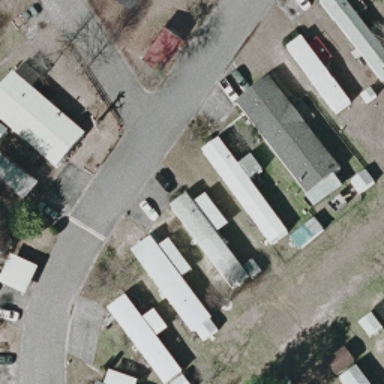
Some mobile homes are arranged haphazardly in the mobile home park .